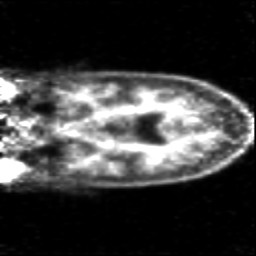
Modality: PET
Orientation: coronal
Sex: female
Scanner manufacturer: siemens